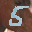
Label: 5